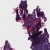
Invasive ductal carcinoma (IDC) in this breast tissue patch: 0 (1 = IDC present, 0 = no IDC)